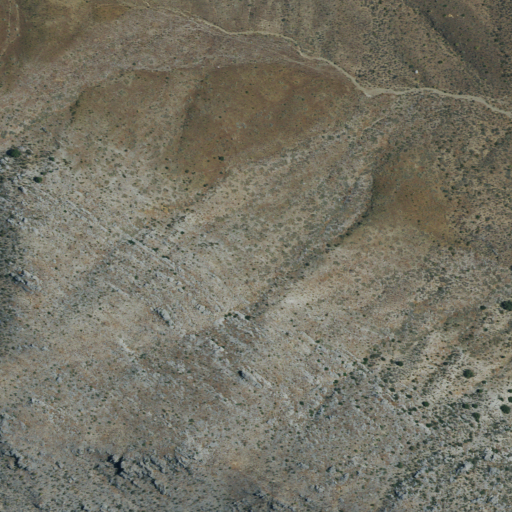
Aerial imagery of mountains in California named Kingston Range containing only shrub